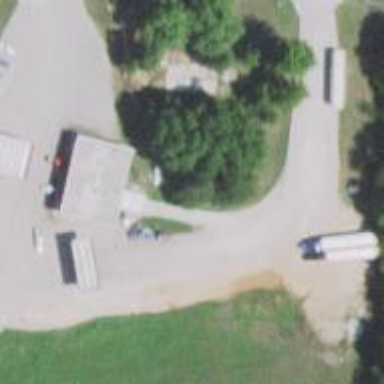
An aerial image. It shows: Rest area along the road.